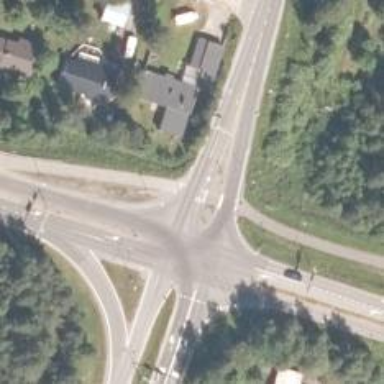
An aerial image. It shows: Marked road crossing.